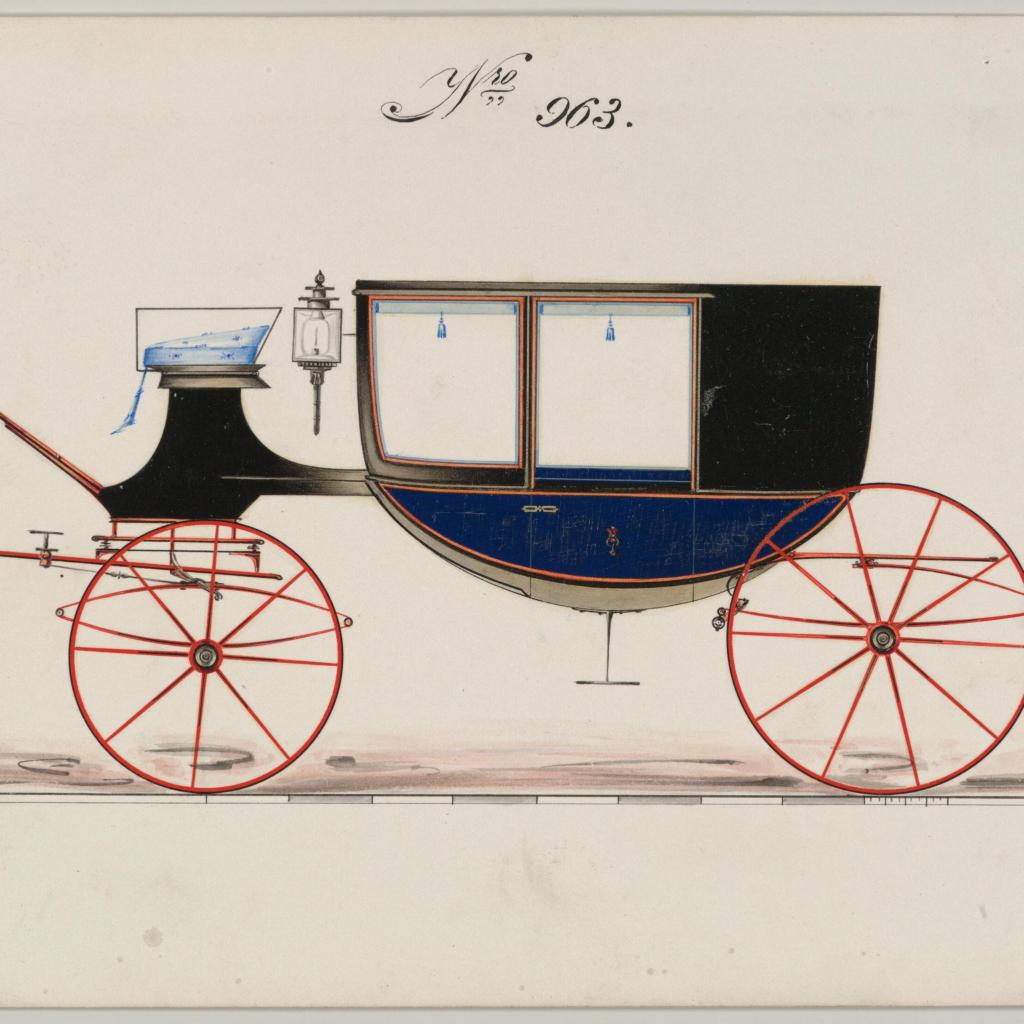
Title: Coach #963
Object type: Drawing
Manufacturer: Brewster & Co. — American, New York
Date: ca.1870
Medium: Pen and black ink, watercolor and gouache, gum arabic, and metallic ink
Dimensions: Sheet: 6 in. × 8 15/16 in. (15.2 × 22.7 cm)
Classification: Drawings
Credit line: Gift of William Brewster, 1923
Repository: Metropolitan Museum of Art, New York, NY